Question: I'm struggling with the following scenario and could use some different perspectives to shed some light on me:
I have a 'self.backstack' which is an array of sections to go "back" to when you hit the back button. I'm getting an 'EXC_BAD_ACCESS' when the back button is hit in a particular situation, but I'm not sure which object the code is mad about because everything seems there.
If you look on the bottom left of the image you'll see that 'self', 'backStack', and 'userInfo' are all there. Not only that but their respective prints on are logged in the bottom right.
Any thoughts on what the problem might be? Thanks.

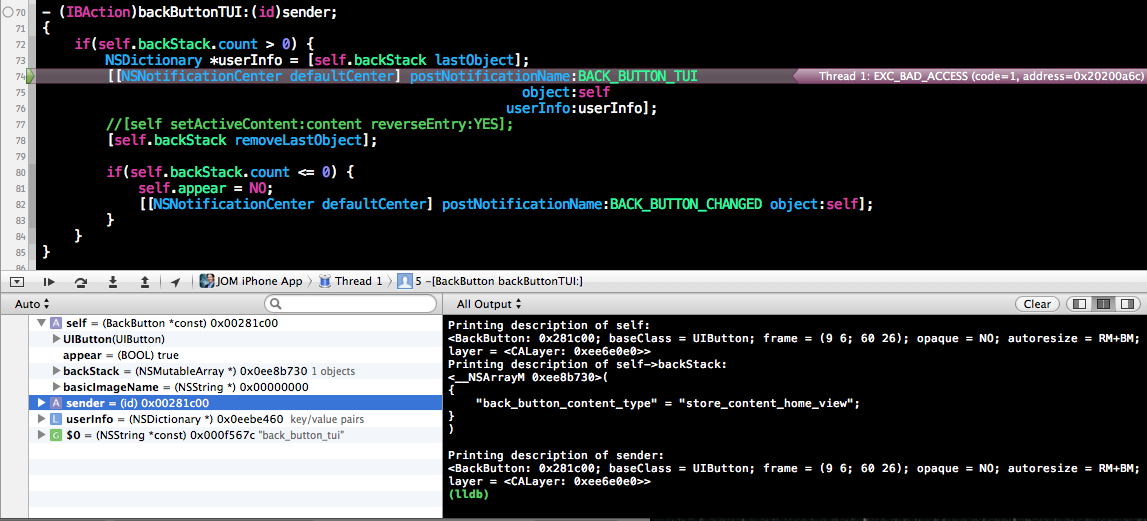
Answer: I suspect you have an observer of the notification which has been deallocated before it unregistered for the notifications.
Notifications are synchronous, which means that on the line you are crashing on, it is trying to run all of the observer callbacks. Check everywhere you are registering for these, and make sure the objects are either retained elsewhere, or are being properly unregistered (removeObserver iirc) when they are released.